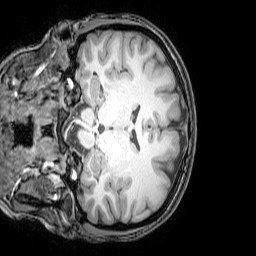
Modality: T1w
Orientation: coronal
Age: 23
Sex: female
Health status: healthy
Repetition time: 0.081 s
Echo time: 0.037 s